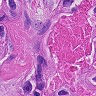
Metastatic tissue present: yes